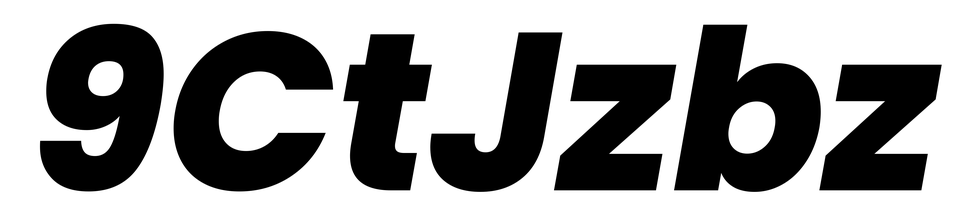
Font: Poppins-ExtraBoldItalic